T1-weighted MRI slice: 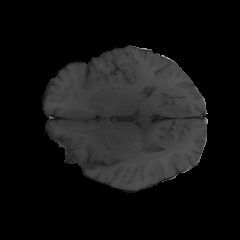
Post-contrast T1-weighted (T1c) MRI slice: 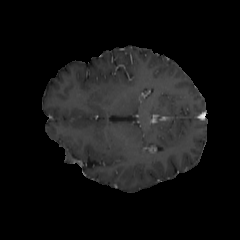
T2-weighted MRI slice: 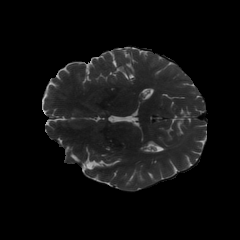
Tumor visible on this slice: no